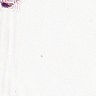
Metastatic tissue present: no